Question: I am using flask.
I pass 4 different lists into the HTML file, loop through them and put their value in the table
'''
{% for (s_pid, s_name, s_cpu_percent, s_memory_percent) in zip(pid, name, cpu_percent, memory_percent)%}
<tr>
<td id="task-pid">{{s_pid}}</td>
<td id="task-name">{{s_name}}</td>
<td id="task-cpu-percent">{{s_cpu_percent}}</td>
<td id="task-memory-percent">{{s_memory_percent}}</td>
</tr>
{% endfor %}
'''
It looks great and I can see every value in the table clearly

I need to update these values every 5 seconds and for that, I am using jquery (using ajax just to get the updated value and put in the values below e.g 'var task_status_cpu_percent = data["task status cpu percent"];'(list))
'''
for(var i = 0; i< task_status_pid.length; i++){
$("#task-pid").text(task_status_pid[i]);
$("#task-memory-percent").text(task_status_memory_percent[i]);
$("#task-name").text(task_status_name[i]);
$("#task-cpu-percent").text(task_status_cpu_percent[i]);
}
'''
task_status_pid is a list, in fact, all of the task_status are lists in the same length but when the jquery code accrues it doesn't do anything! I tried using replaceWith and that didn't go well
what happened is that all the values were on the first tab.
what do I need to do in order to go through all of the values in task-pd task-name etc' like it is on the loop ('{% for (s_pid, s_name, s_cpu_percent, s_memory_percent) in zip(pid, name, cpu_percent, memory_percent)%}')
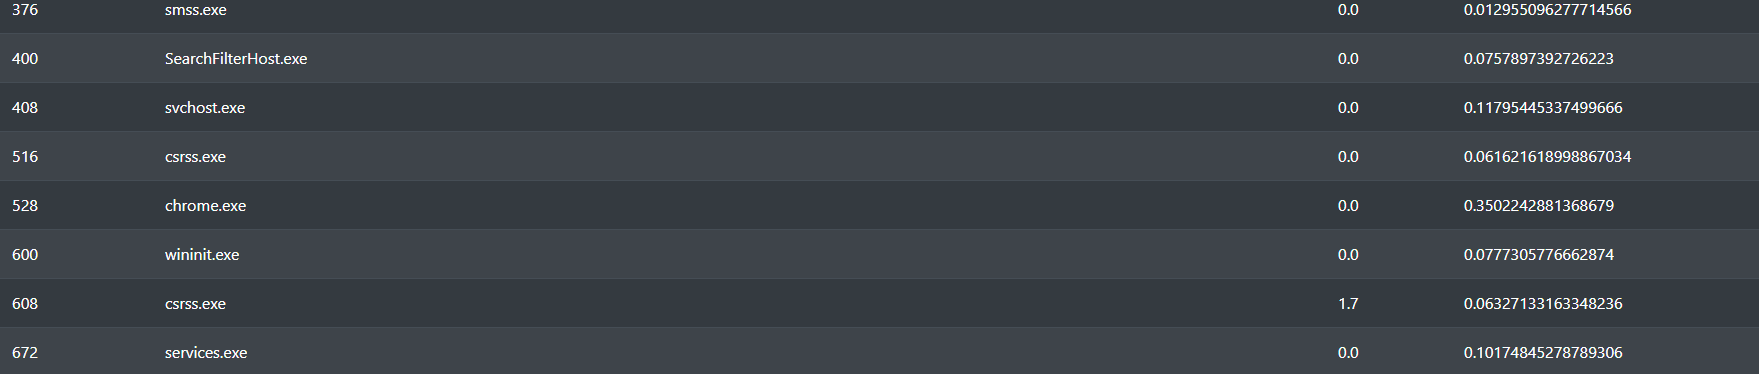
Answer: You need to use class or add a counter to the ID. IDs MUST be unique
So EITHER
'''
{% set count = namespace(value=0) %}
{% for (s_pid, s_name, s_cpu_percent, s_memory_percent) in zip(pid, name, cpu_percent, memory_percent)%}
<tr>
<td id="task-pid{{count.value}}">{{s_pid}}</td>
<td id="task-name{{count.value}}">{{s_name}}</td>
<td id="task-cpu-percent{{count.value}}">{{s_cpu_percent}}</td>
<td id="task-memory-percent{{count.value}}">{{s_memory_percent}}</td>
</tr>
{% set count.value = count.value + 1 %}
{% endfor %}
'''
and then
'''
$("#task-pid"+i).text(task_status_pid[i]);
'''
OR (recommended)
'''
const $tasks = $(".task-pid");
for(var i = 0; i< task_status_pid.length; i++){
$tasks.eq(i).text(task_status_pid[i]);
....
}
'''
using '<td class="task-pid"' etc